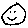
Label: smiley face